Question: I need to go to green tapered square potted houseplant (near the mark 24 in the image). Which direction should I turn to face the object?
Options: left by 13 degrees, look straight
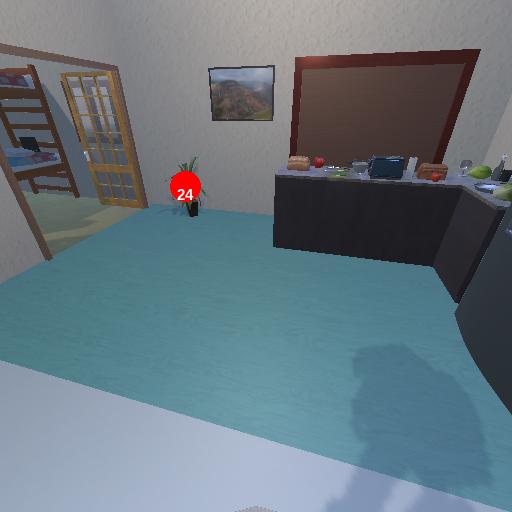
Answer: left by 13 degrees